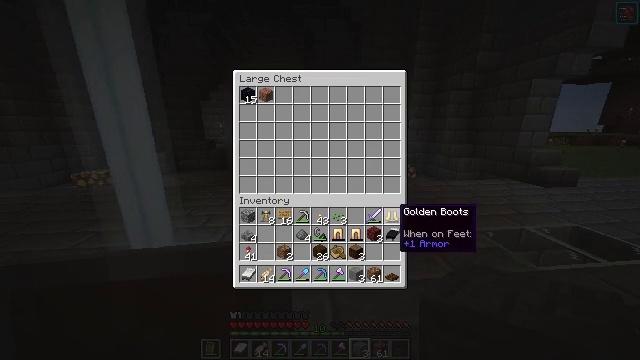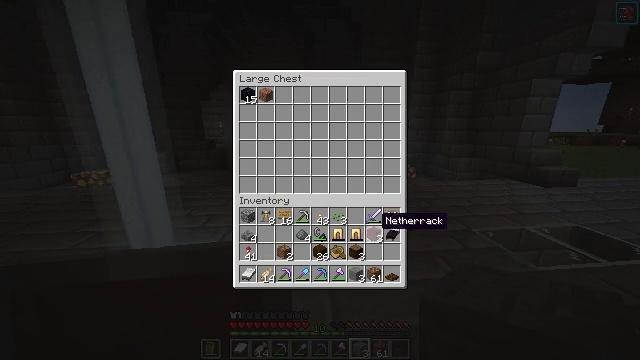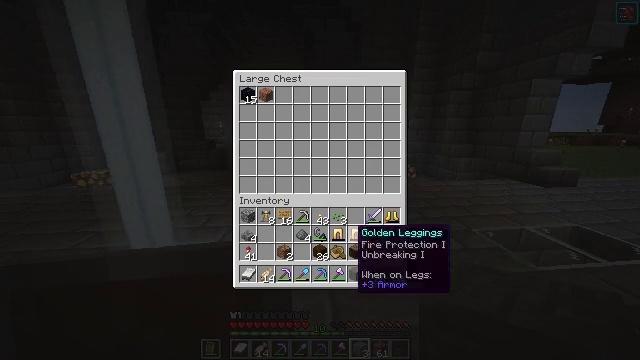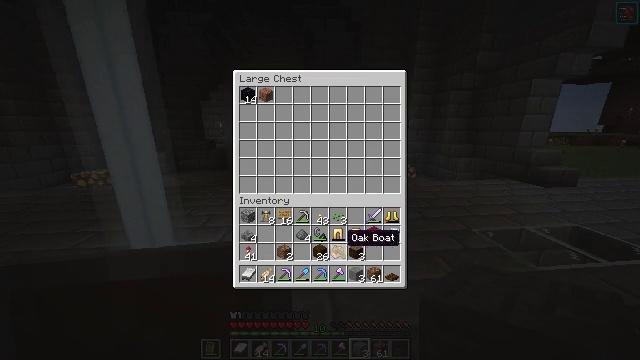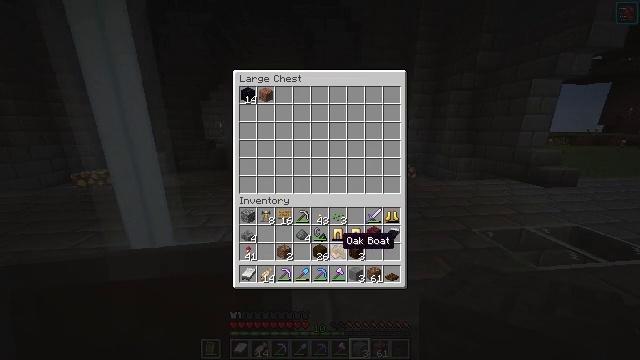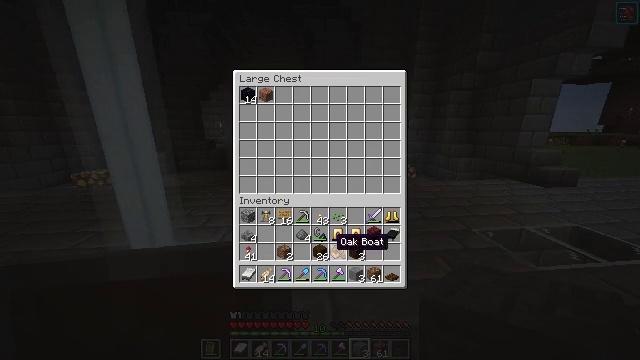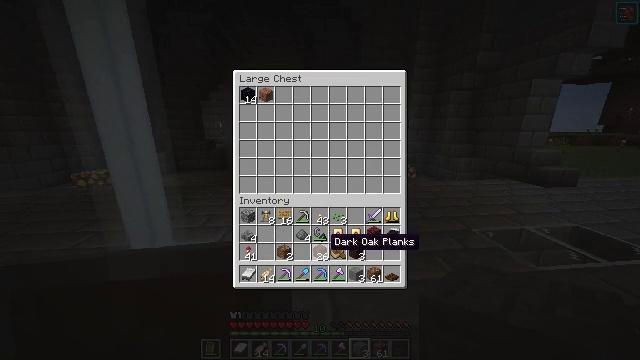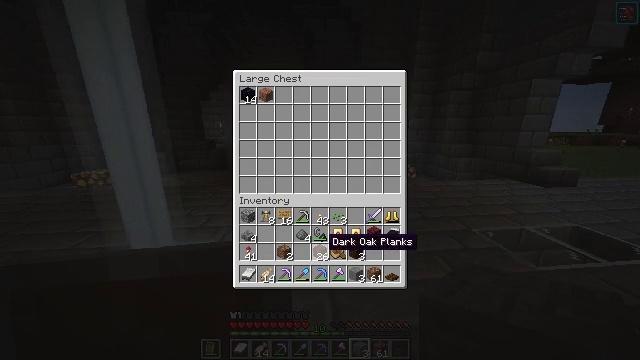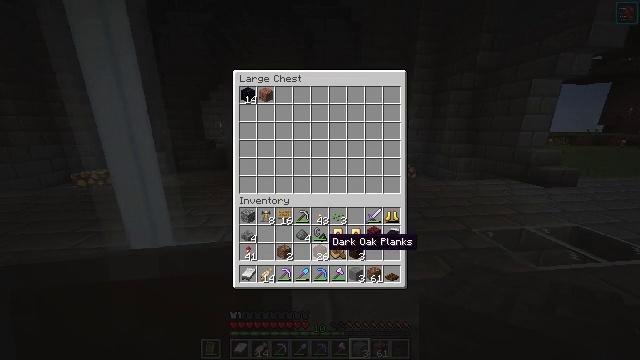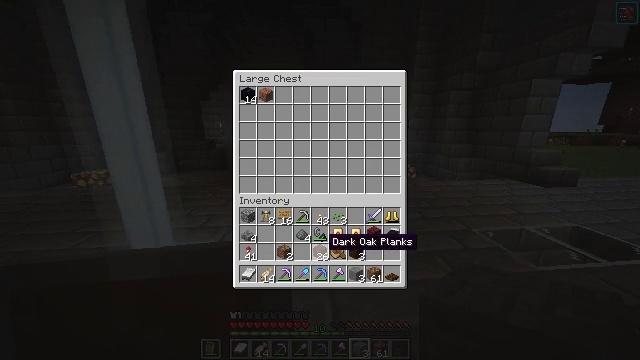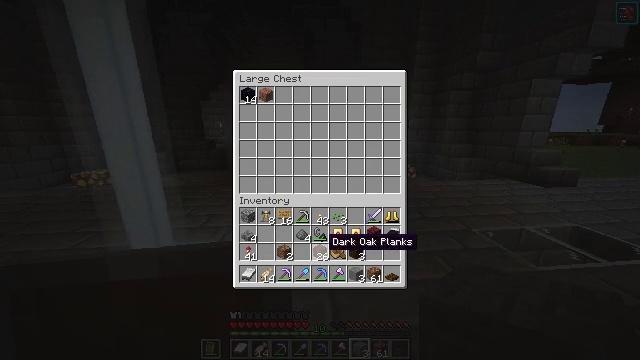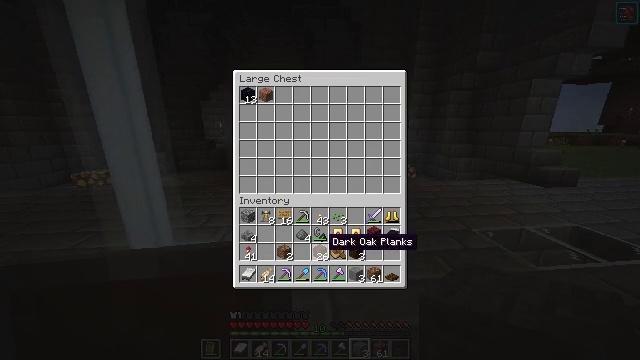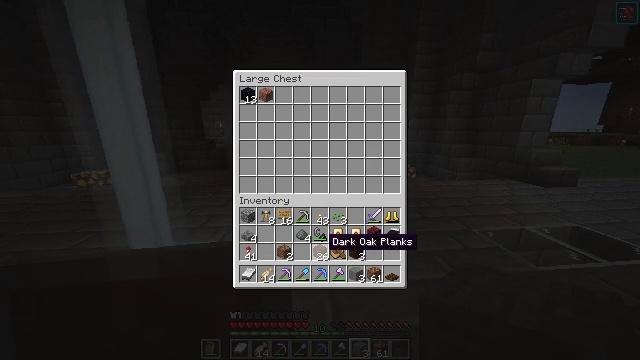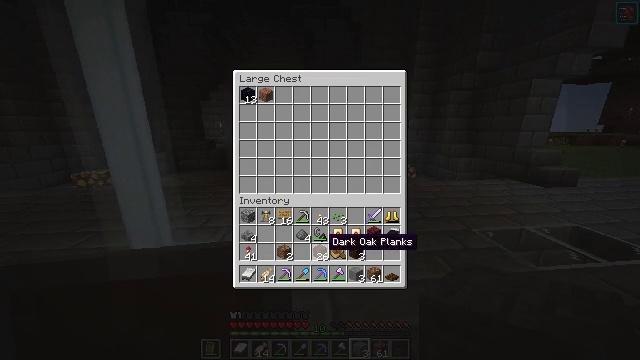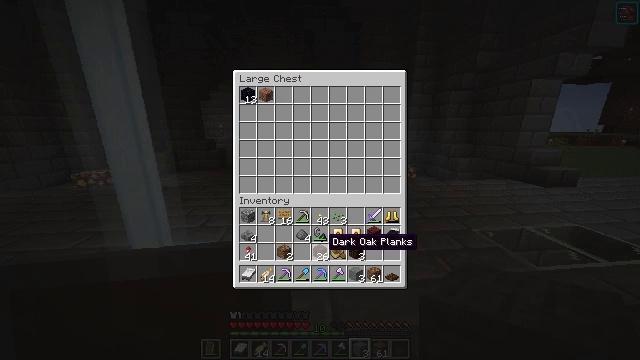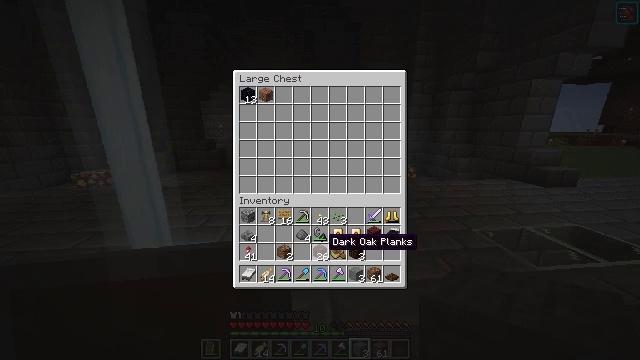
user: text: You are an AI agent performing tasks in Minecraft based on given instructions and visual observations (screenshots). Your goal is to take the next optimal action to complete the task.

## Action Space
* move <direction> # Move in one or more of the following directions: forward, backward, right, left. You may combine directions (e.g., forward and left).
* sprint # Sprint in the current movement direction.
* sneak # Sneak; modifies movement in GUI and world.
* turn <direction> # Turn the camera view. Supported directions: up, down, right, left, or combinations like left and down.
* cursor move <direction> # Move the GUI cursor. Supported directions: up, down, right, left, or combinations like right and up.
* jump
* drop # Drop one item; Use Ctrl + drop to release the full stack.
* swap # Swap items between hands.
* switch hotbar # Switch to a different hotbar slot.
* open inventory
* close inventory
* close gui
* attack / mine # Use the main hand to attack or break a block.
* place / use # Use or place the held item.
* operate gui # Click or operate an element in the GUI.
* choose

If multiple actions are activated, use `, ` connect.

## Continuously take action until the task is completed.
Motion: motion action
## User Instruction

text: Remove golden leggings from the inventory.
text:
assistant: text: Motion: sneak, cursor move left and down
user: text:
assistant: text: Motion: sneak, cursor move left and down
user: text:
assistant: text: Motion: sneak, cursor move left
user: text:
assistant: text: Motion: sneak
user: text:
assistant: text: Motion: sneak
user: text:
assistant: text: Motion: sneak
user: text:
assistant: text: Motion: sneak
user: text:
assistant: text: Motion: sneak
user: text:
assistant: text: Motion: sneak
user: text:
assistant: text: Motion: sneak
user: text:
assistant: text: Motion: sneak
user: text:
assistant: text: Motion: sneak
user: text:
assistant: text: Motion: sneak
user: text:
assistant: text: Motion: sneak
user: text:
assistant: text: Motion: sneak
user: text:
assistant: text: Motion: sneak
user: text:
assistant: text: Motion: sneak, choose
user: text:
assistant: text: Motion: sneak, choose
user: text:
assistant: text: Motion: sneak, cursor move left and up
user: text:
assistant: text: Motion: sneak
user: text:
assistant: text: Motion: sneak
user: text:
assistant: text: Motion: sneak, choose
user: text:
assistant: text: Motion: sneak, choose
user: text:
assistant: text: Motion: sneak
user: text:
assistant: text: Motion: sneak
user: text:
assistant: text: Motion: sneak
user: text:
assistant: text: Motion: sneak, cursor move right and up
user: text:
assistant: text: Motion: cursor move right and up
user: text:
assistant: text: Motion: no_op
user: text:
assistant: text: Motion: no_op